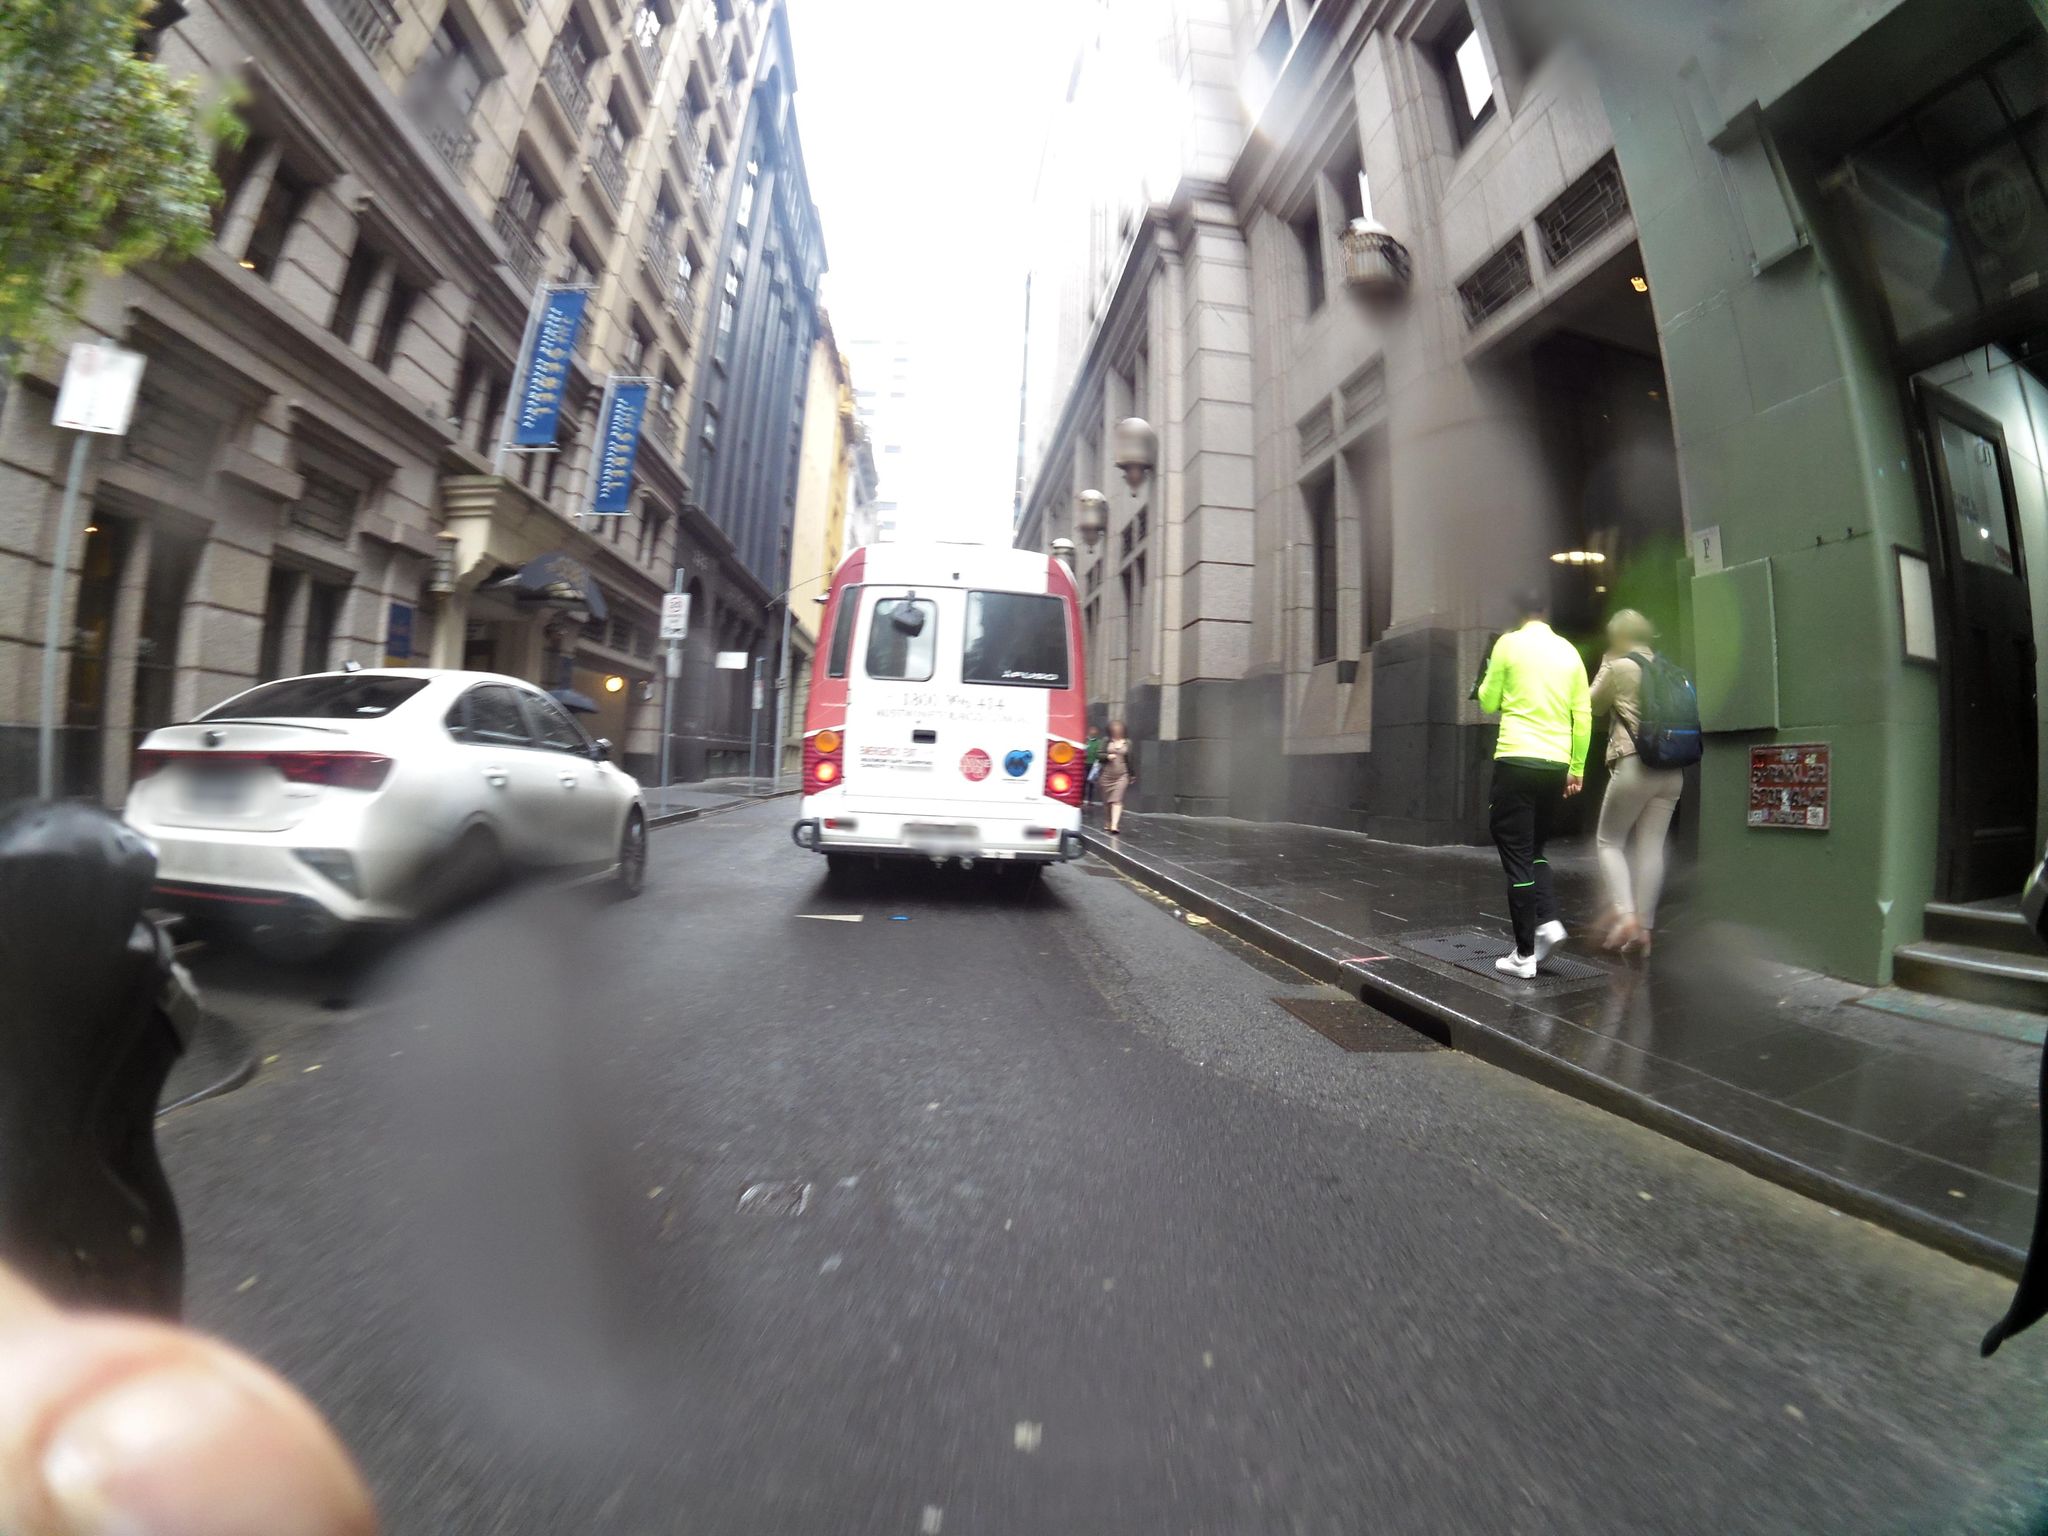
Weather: clear
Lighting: day
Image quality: good
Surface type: driving surface
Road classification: footway, corridor, pedestrian
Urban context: urban centre
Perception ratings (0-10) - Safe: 2.87, Lively: 5.66, Beautiful: 4.04, Boring: 1.45, Depressing: 3.4, Wealthy: 7.81